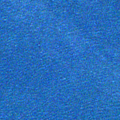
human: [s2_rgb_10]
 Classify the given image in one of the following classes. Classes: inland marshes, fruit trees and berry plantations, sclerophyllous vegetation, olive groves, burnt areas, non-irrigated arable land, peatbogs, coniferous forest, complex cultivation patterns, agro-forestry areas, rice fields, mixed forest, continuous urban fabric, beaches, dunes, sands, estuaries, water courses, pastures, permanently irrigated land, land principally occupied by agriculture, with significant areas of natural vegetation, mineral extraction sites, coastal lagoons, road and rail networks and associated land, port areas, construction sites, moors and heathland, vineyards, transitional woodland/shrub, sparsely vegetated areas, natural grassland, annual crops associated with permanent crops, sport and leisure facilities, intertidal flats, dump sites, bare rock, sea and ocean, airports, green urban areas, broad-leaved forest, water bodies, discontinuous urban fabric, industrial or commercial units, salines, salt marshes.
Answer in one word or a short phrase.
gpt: sea and ocean